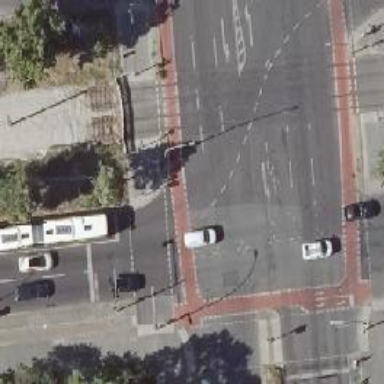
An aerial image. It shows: Crossing with traffic signals.